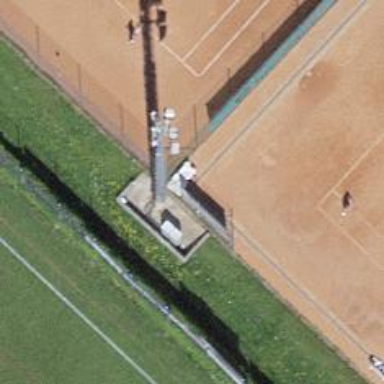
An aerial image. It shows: Mast tower used for communication.